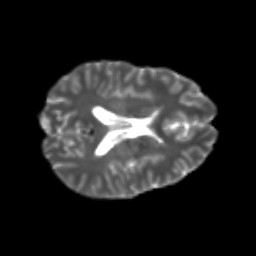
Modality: T2w
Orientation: axial
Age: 22
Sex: male
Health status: healthy
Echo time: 0.074 s